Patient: sex M, age 64
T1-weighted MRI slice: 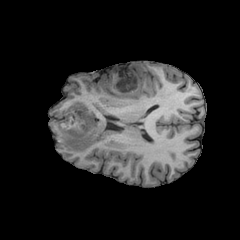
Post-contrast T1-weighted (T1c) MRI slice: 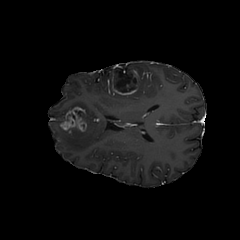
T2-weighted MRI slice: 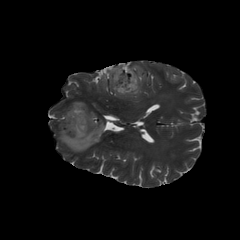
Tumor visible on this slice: yes
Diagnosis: Glioblastoma, IDH-wildtype
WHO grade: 4